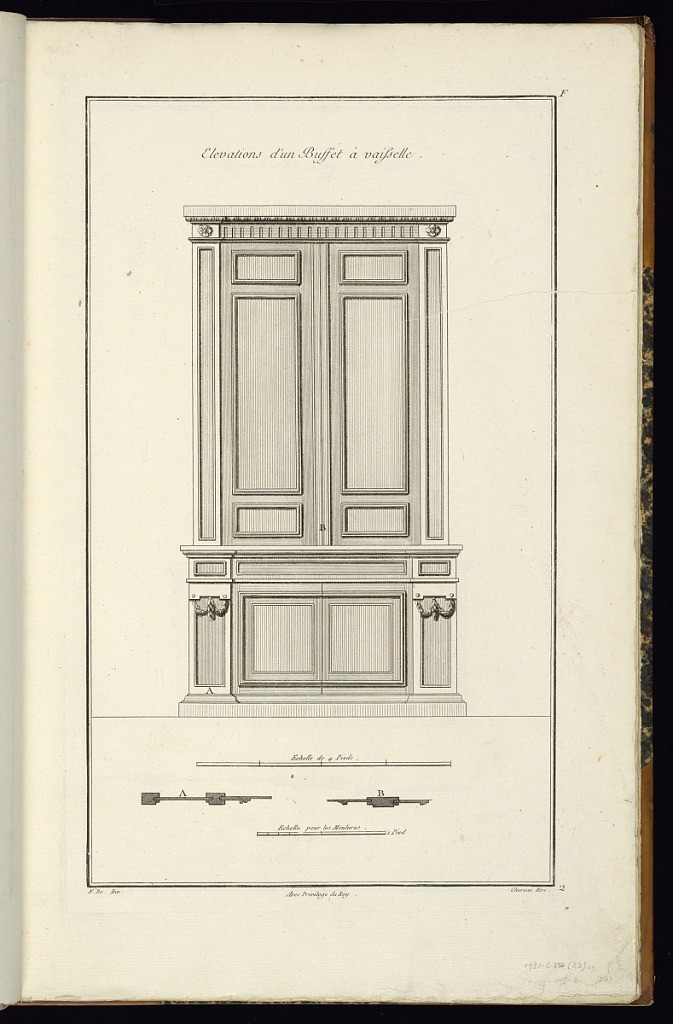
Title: Elevations d'un Buffet à vaisselle
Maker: Juste-François Boucher, French, 1736 – 1782
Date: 1774
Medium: Engraving on laid paper
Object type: Print
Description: Elevation of a tall buffet decorated with ornament motifs including egg and dart, rosettes, fluting, and garland. The plate is signed.